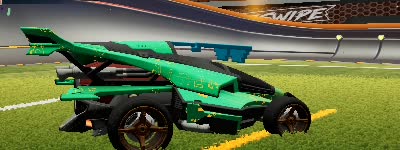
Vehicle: aftershock